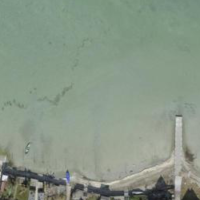
EUNIS habitat code: 14
Species observed at this site:
Podiceps cristatus
Cygnus olor
Fulica atra
Anas platyrhynchos
Sturnus vulgaris
Mergus merganser
Passer domesticus
Motacilla alba
Anax imperator